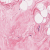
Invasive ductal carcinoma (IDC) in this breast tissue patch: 0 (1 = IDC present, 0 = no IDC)